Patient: sex F, age 58
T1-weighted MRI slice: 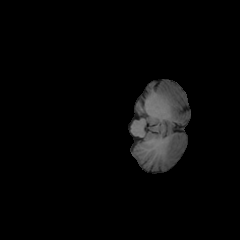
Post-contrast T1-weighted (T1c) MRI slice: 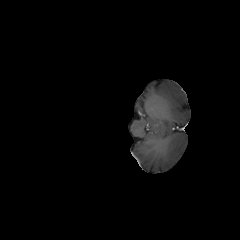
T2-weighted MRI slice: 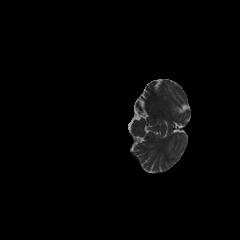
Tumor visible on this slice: no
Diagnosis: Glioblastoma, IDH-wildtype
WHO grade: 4